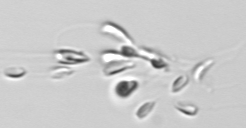
Label: Dinobryon